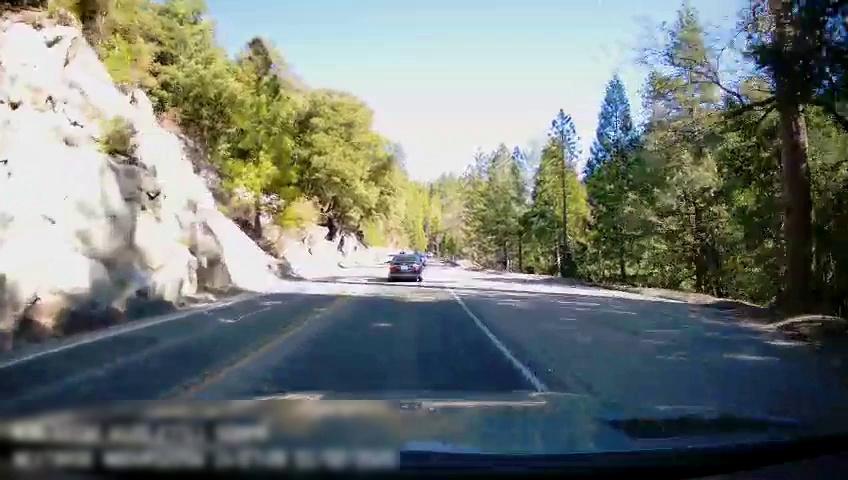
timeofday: Day
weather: Sunny
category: Drivable Space
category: Vehicles | Car
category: Lanes | Opposite Lane
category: Lanes | Opposite Lane
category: Lanes | Current Lane